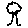
Label: tree